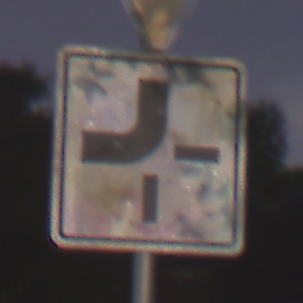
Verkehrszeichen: VerlaufVorfahrtsstrasse2
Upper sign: VorfahrtGewaehren
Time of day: Night
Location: Outdoor (Suburban)
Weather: PartlyCloudy
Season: NotSpecified
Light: Artificial